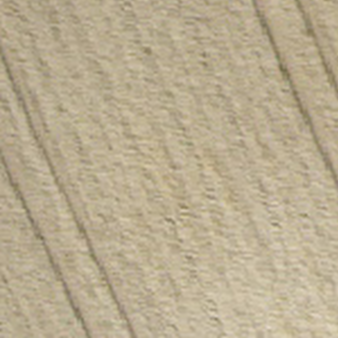
Label: other